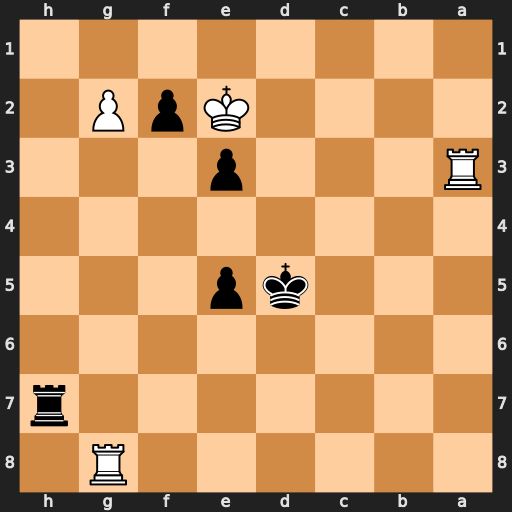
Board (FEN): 6R1/7r/8/3kp3/8/R3p3/4KpP1/8
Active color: b
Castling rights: -
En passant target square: -
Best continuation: Rh1 Rf8 Re1+ Kd3 e4+